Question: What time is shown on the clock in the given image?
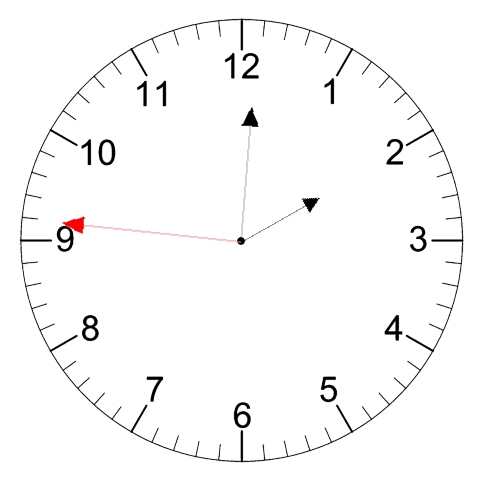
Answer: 02:00:46